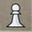
Piece: wP